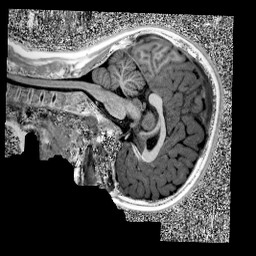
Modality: UNIT1
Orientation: sagittal
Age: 8
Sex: female
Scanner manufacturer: siemens
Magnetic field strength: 3 T
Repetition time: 4 s
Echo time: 0.00303 s